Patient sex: M
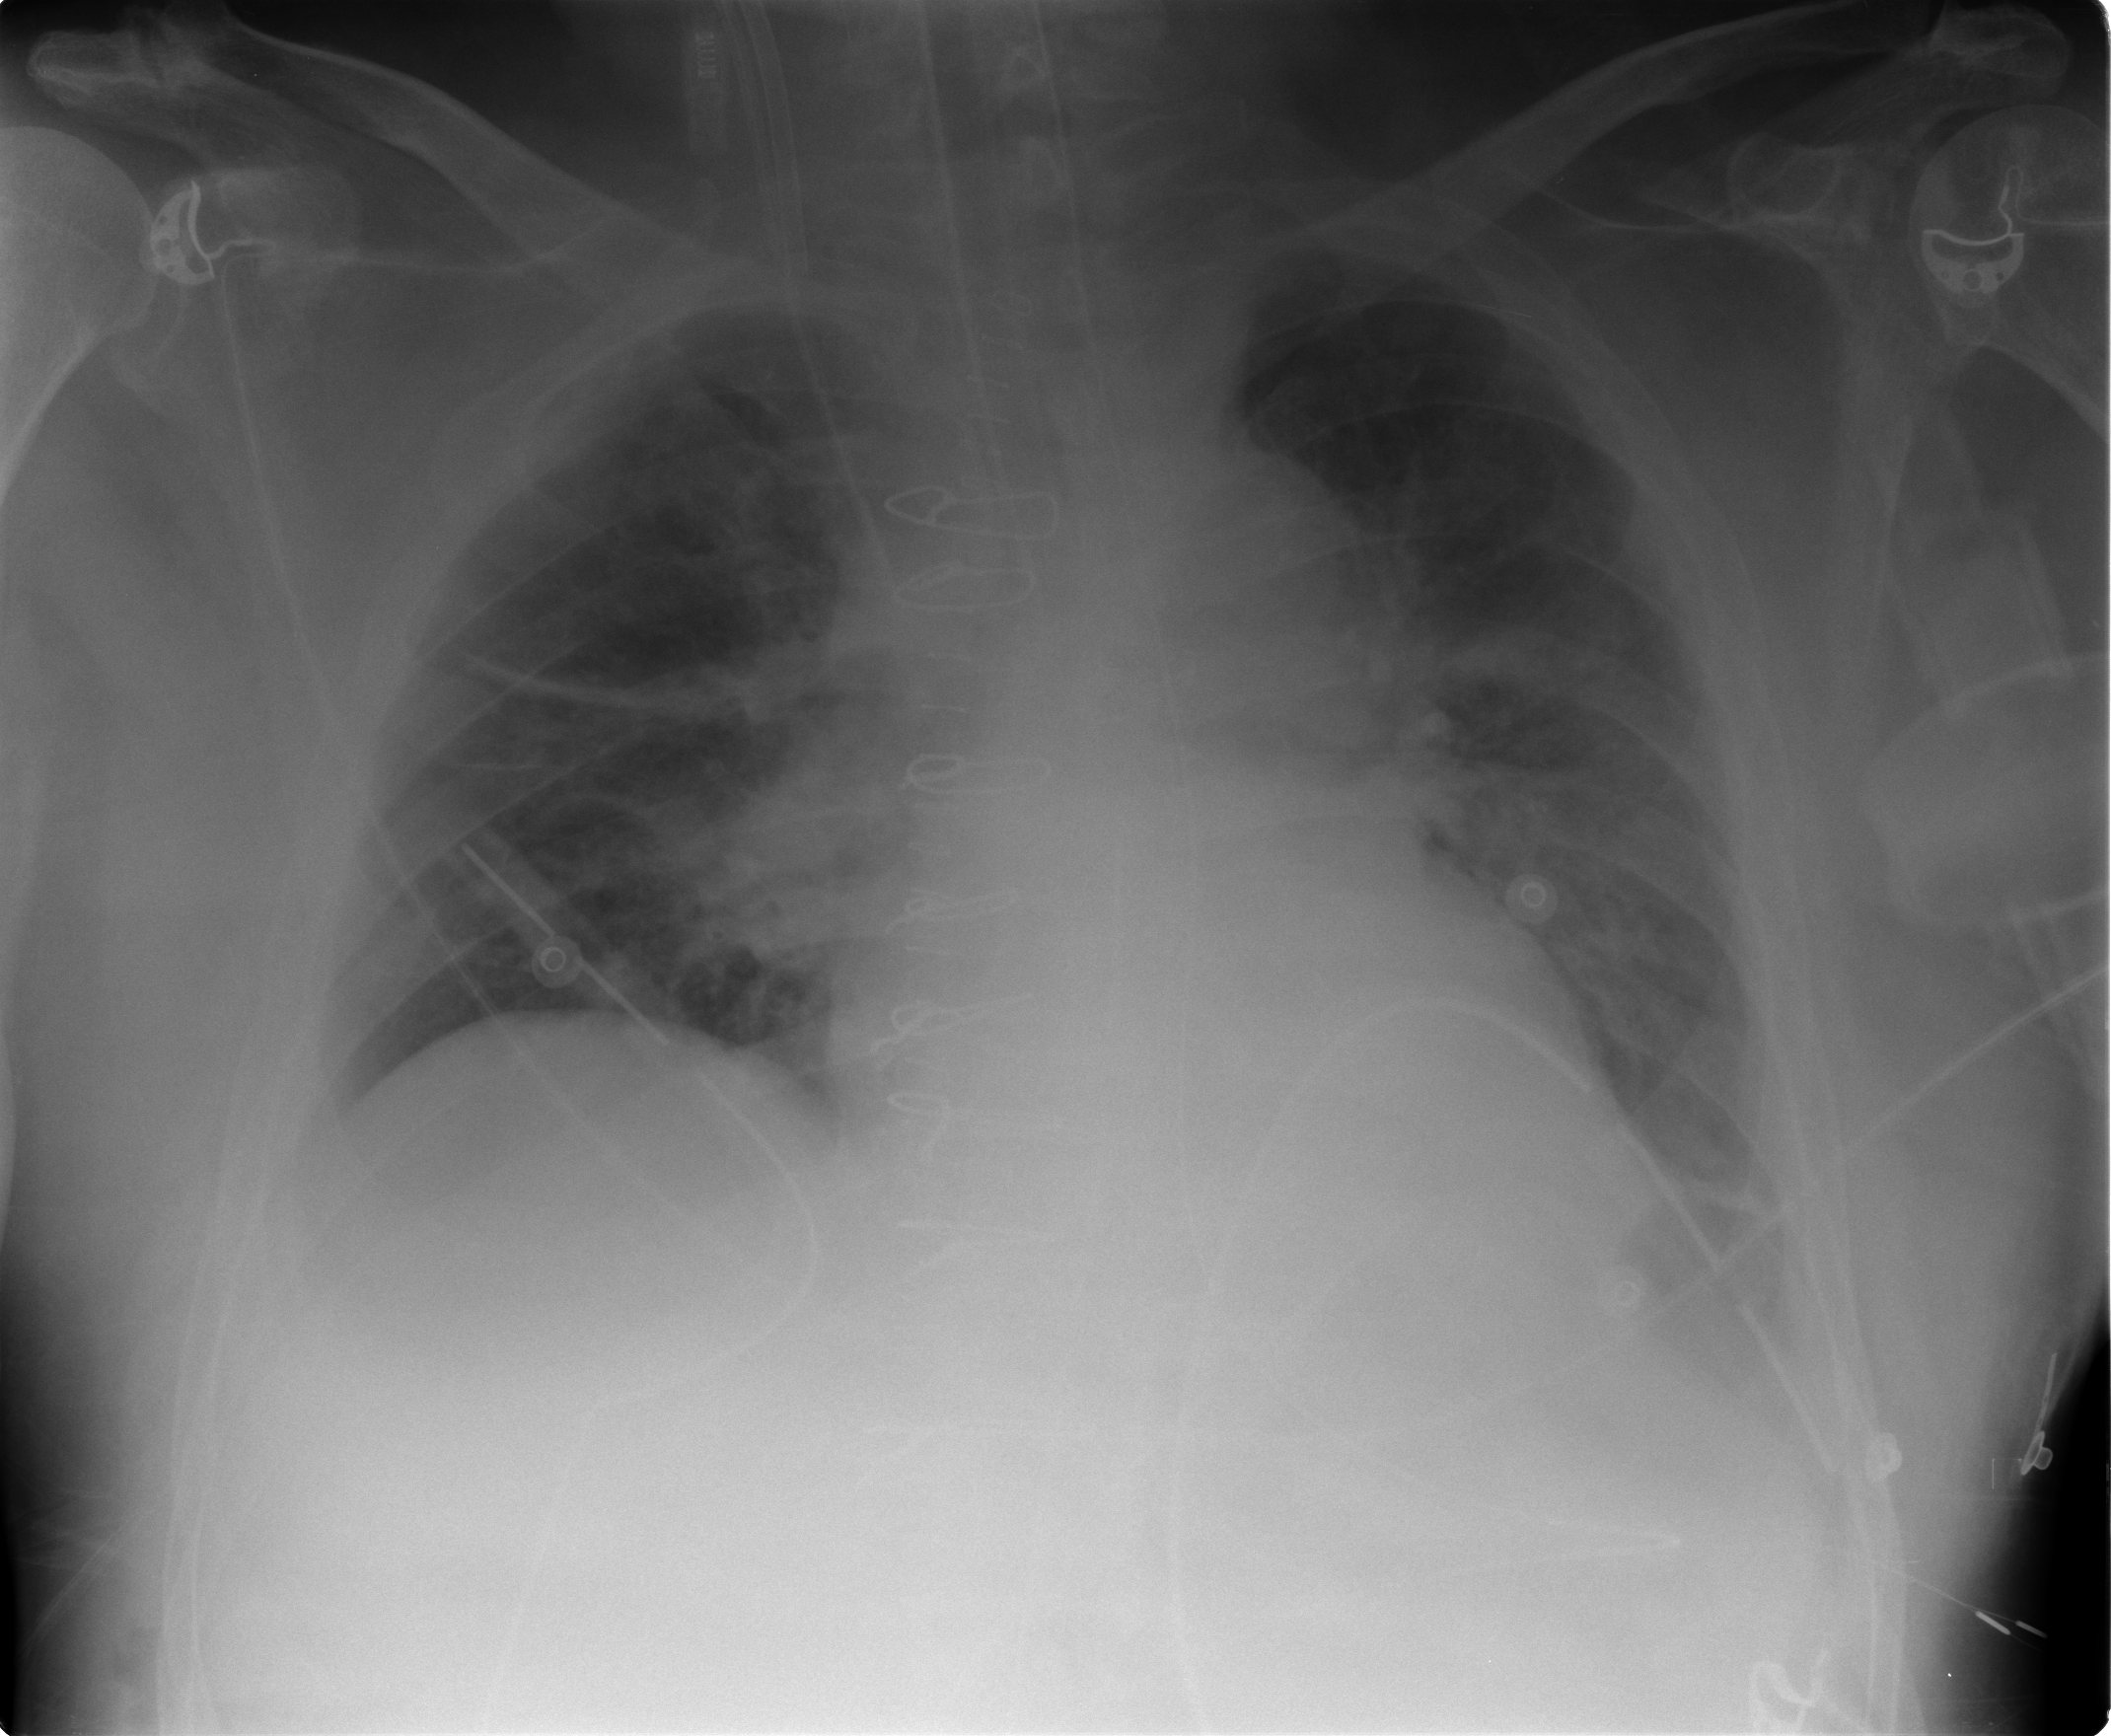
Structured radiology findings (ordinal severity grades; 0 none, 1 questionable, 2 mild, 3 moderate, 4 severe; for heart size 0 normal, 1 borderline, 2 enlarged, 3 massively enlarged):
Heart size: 1
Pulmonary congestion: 3
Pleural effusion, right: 0
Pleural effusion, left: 2
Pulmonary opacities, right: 0
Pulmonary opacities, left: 1
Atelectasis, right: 2
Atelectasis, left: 2